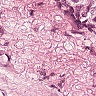
Metastatic tissue present: yes